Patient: sex F, age 36
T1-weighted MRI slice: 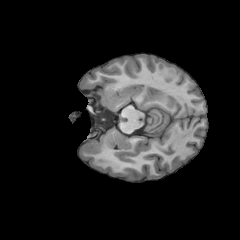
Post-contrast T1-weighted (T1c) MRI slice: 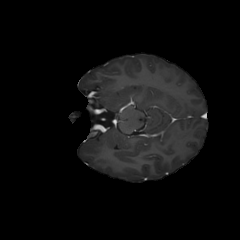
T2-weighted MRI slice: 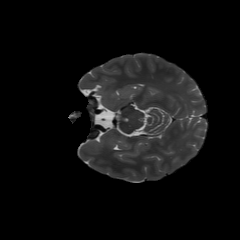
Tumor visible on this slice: no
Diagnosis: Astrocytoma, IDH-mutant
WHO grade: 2